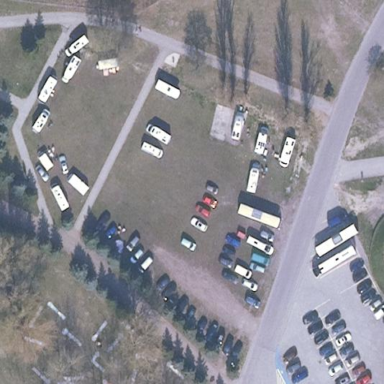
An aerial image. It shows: Caravan site with grass surface. It includes sanitary dump station.